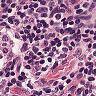
Metastatic tissue present: no